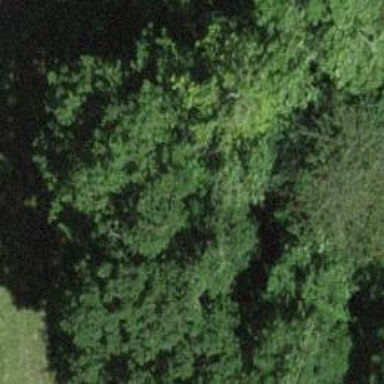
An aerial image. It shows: Row of trees in natural setting.